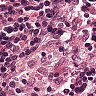
Metastatic tissue present: no